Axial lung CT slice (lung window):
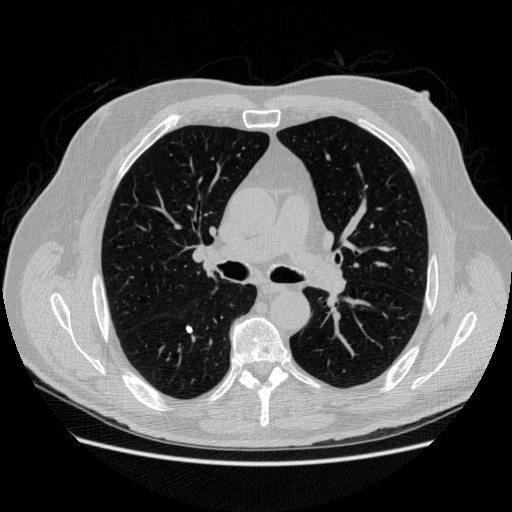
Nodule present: yes
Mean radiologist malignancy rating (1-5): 1